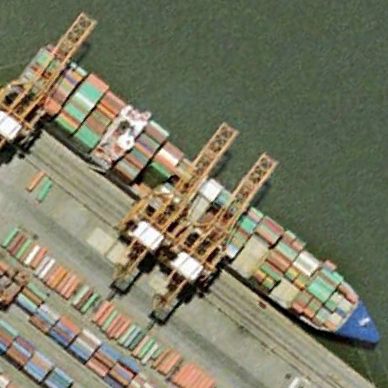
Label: civil